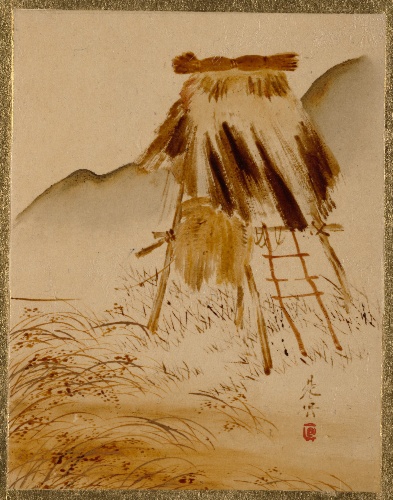
Artist: Shibata Zeshin
Artist bio: Japanese, 1807–1891
Object type: Album leaf
Classification: Paintings
Medium: Album leaf; lacquer on paper
Culture: Japan
Period: Edo period (1615–1868)
Dimensions: 4 1/2 x 3 1/2 in. (11.4 x 8.9 cm)
Department: Asian Art
Credit line: The Howard Mansfield Collection, Purchase, Rogers Fund, 1936
Accession year: 1936
Repository: Metropolitan Museum of Art, New York, NY